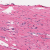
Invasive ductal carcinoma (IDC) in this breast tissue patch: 0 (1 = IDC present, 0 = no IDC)